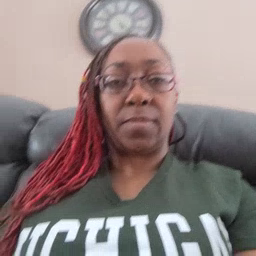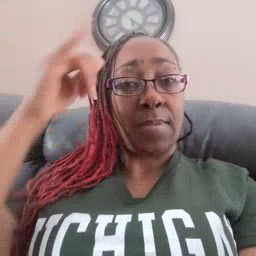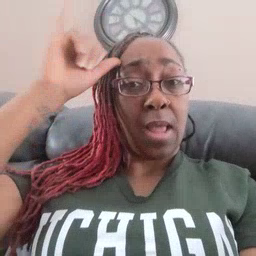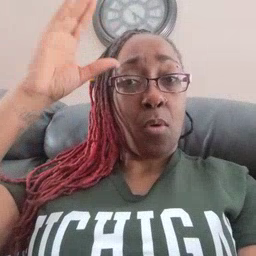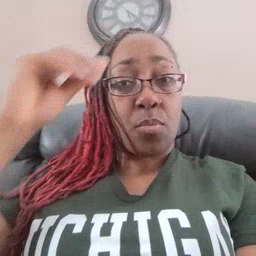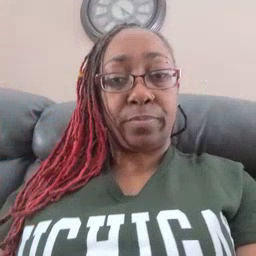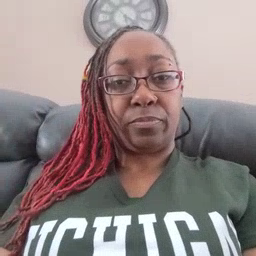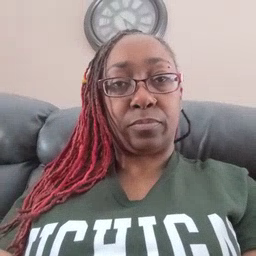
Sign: cowboy